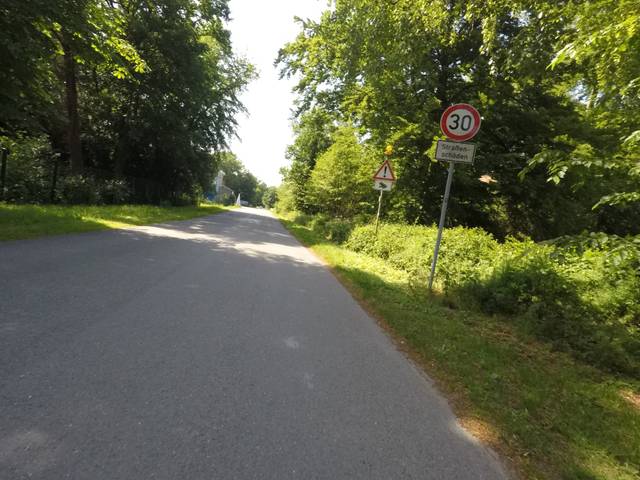
Region: Germany
Coordinates: 52.002, 8.462